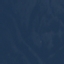
Land use / land cover: SeaLake